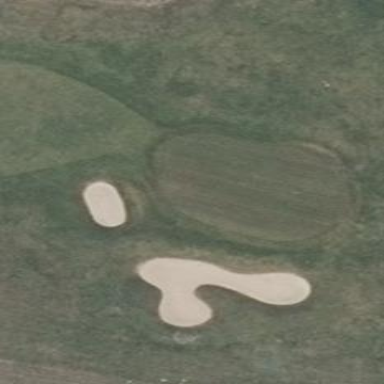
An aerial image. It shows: Golf green.